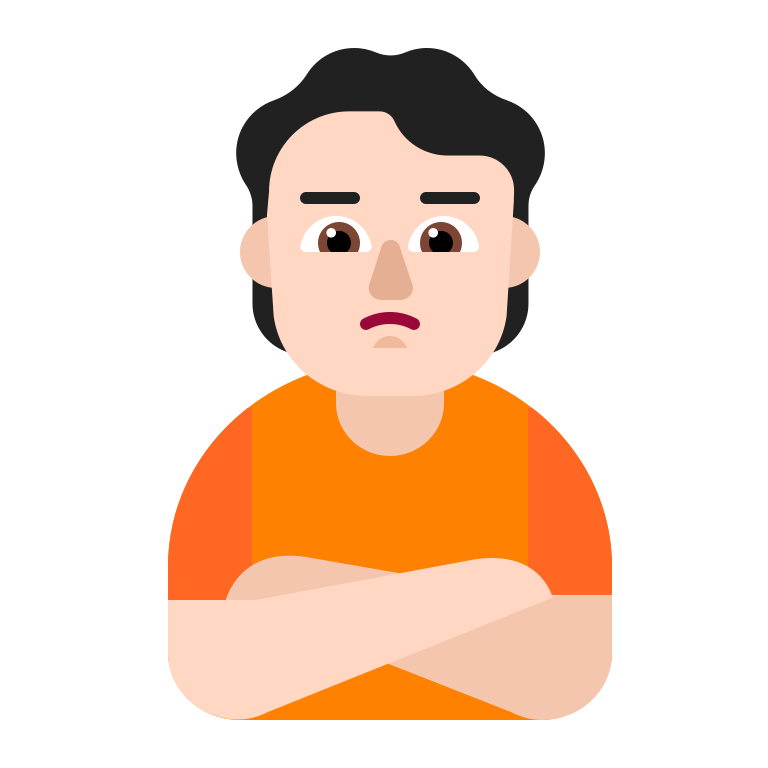
person pouting flat light